Field crop: maize
Growth stage: 1
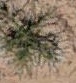
Species: salsola